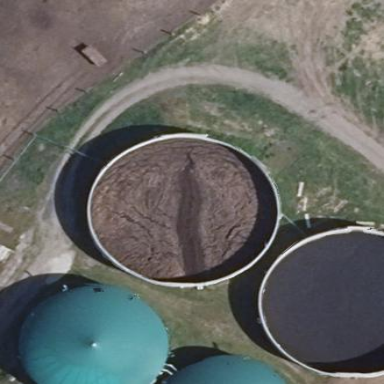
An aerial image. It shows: Storage tank with man-made structure.